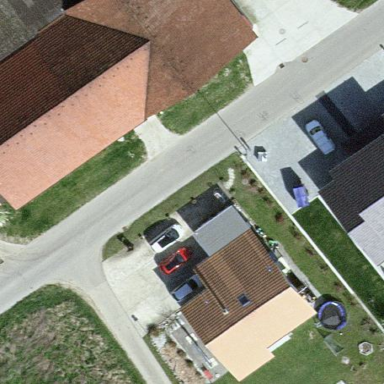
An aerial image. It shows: Detached building.